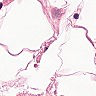
Metastatic tissue present: no